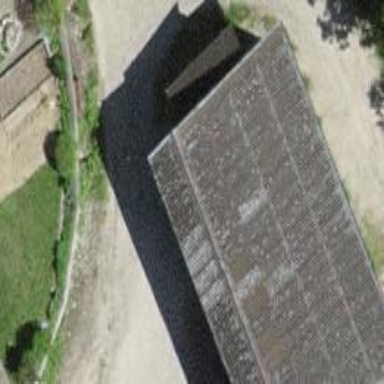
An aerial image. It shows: Barn.